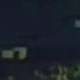
Vehicle type: Motorcycle